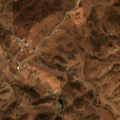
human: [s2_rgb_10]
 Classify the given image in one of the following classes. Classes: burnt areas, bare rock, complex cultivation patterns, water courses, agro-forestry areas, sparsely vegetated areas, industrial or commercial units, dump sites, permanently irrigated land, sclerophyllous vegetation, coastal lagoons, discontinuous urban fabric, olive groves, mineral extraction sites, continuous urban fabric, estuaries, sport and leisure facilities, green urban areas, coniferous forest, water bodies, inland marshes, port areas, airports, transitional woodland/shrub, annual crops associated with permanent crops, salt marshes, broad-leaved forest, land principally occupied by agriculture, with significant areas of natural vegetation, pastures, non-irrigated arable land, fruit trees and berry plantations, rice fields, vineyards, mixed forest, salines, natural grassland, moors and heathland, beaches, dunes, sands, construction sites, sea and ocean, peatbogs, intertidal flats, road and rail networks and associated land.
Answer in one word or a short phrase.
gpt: pastures, agro-forestry areas